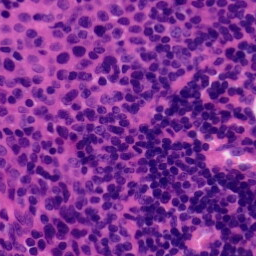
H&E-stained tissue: Tonsil